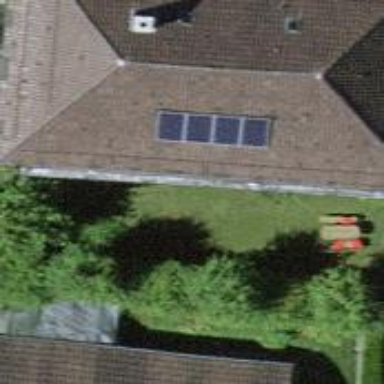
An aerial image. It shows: Solar power generator with photovoltaic panels.